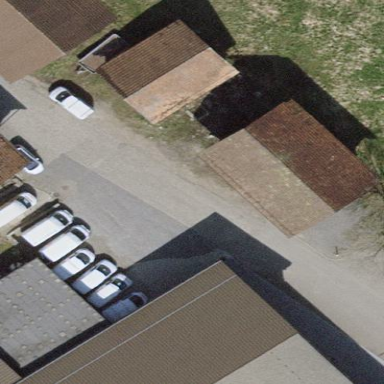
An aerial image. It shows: Shed building.